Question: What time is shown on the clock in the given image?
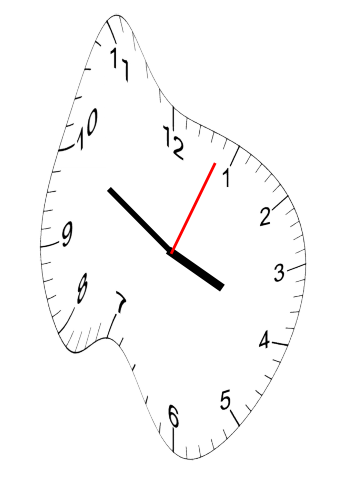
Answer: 03:50:04